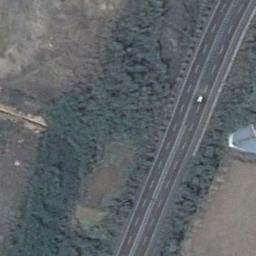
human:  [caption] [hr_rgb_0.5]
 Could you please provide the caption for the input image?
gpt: A straight freeway goes through the wasteland with many trees .

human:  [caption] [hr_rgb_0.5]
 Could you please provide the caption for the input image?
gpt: There are many cars on the straight highway .

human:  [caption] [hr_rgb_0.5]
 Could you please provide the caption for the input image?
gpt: There are large green forests around the freeway and there is a car on the freeway .

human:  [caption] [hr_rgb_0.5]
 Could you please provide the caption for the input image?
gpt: The freeway goes through the forest with a car .

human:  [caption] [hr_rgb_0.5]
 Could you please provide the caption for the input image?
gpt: There are some bare land and some green trees beside the freeway .